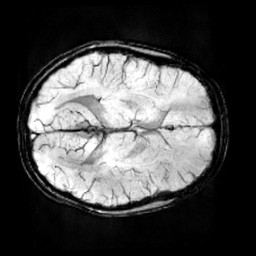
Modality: minIP
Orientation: axial
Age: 11
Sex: female
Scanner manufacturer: siemens
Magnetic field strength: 3 T
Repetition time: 0.027 s
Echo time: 0.02 s